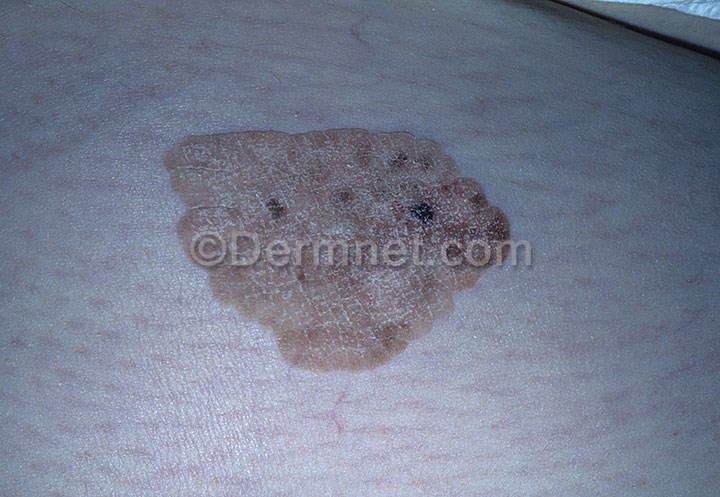
Disease: Seborrheic Keratoses and other Benign Tumors